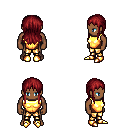
a pixel art fantasy rpg character, male body template, human, dark skin, gold chest armor, gold greaves, brunette unkempt hairstyle, gold boots, four views (front, back, left, right), 2x2 character sprite sheet, small pixel art, hard edges, no anti-aliasing